Field crop: tomato
Growth stage: 1
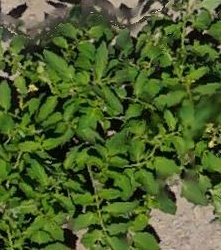
Species: tomato